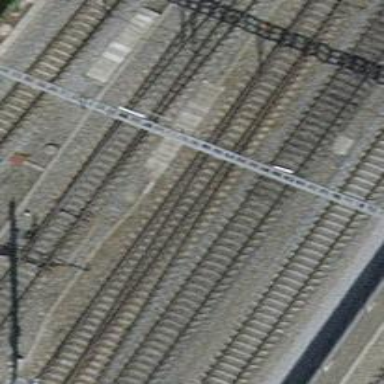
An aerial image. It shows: Single-track railway siding with electrified contact lines.